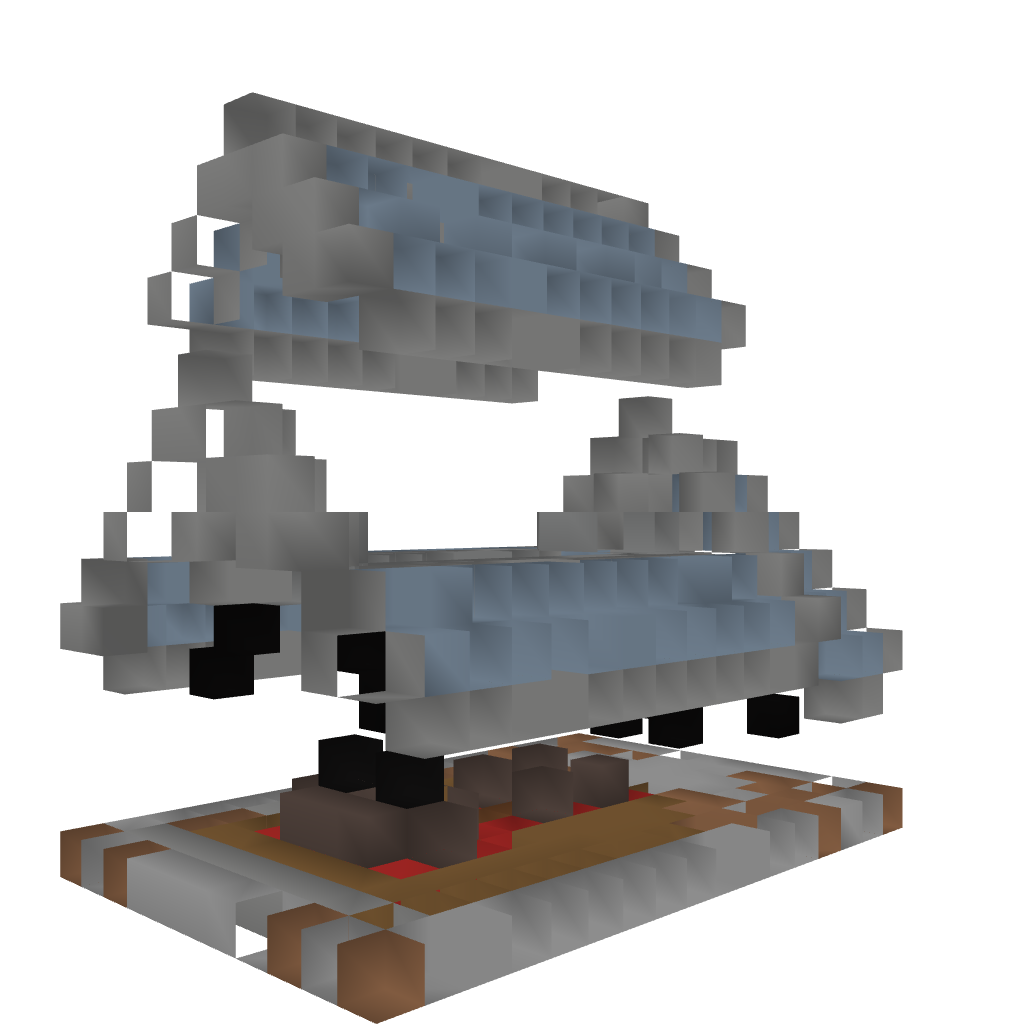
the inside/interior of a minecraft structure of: Small Stone Chapel